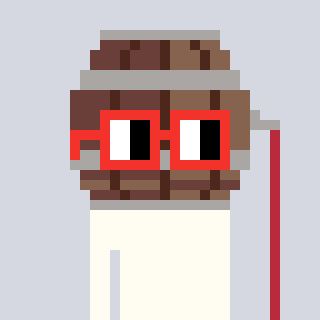
a pixel art character with square red glasses, a wine barrel-shaped head and a bluegrey-colored body on a cool background